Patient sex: M
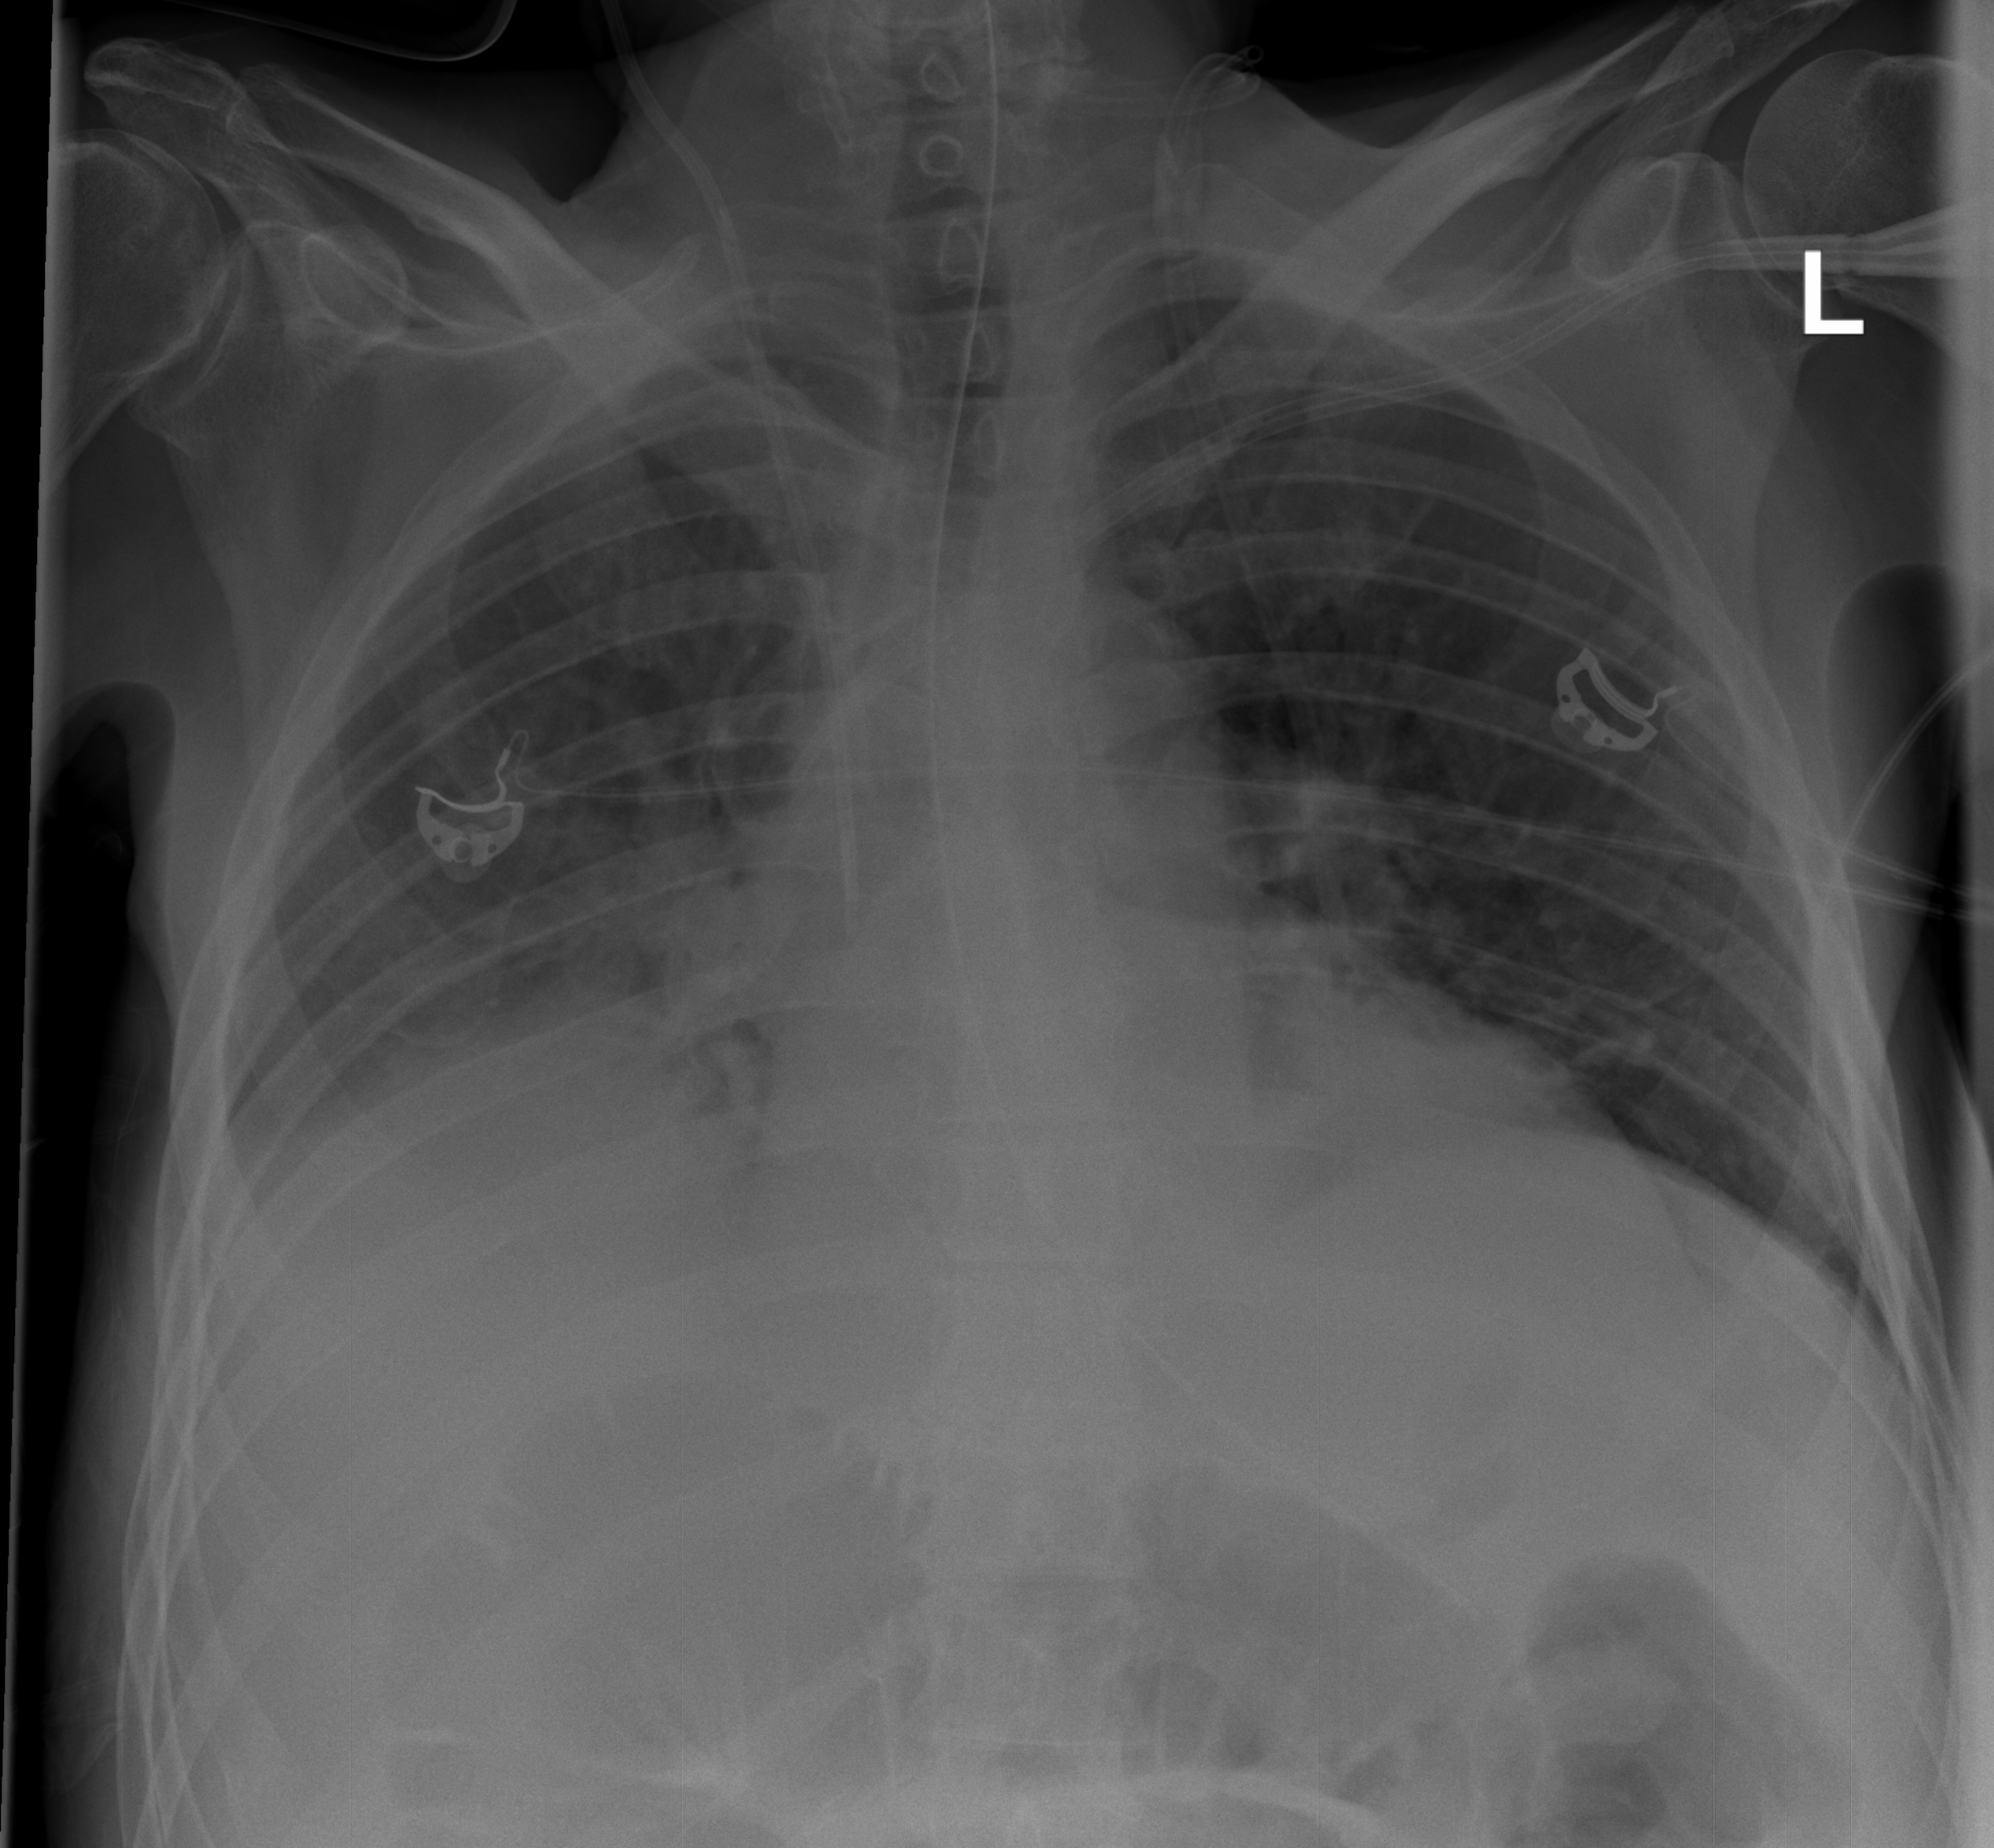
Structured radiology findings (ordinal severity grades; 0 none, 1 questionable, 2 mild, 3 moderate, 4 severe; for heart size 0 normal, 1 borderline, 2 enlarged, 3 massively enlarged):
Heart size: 0
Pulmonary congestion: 1
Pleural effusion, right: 2
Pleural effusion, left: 0
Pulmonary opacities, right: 2
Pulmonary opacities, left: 2
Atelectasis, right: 2
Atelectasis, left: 0